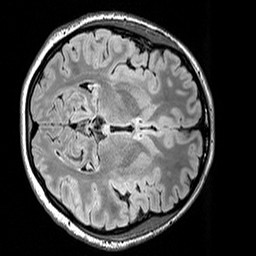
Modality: FLAIR
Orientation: axial
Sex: female
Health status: ill
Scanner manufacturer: siemens
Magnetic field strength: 3 T
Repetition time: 5 s
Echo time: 0.388 s